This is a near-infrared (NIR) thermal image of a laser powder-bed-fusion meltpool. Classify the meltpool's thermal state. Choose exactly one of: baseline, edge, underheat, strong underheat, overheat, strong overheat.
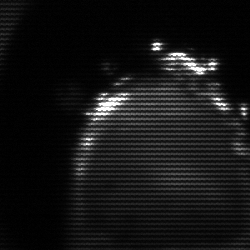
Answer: edge